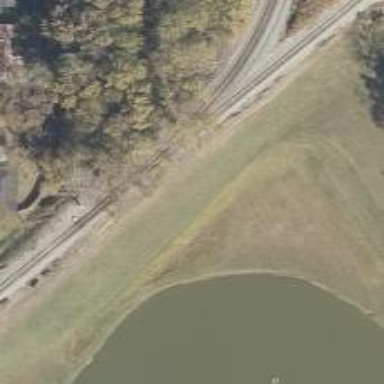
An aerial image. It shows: Railway track.